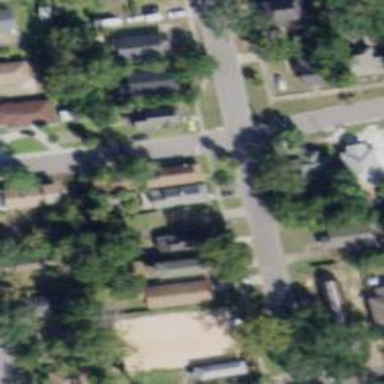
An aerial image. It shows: Residential area consisting of single-family homes.